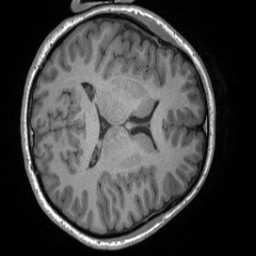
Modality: T1w
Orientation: axial